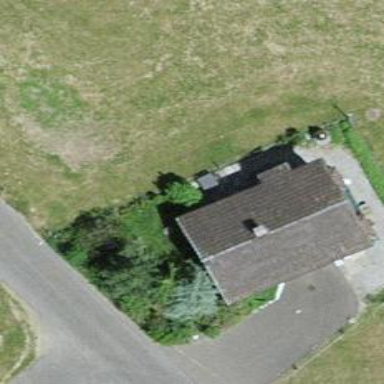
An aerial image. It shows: Detached building with gabled roof.